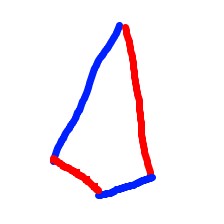
Shape: kite